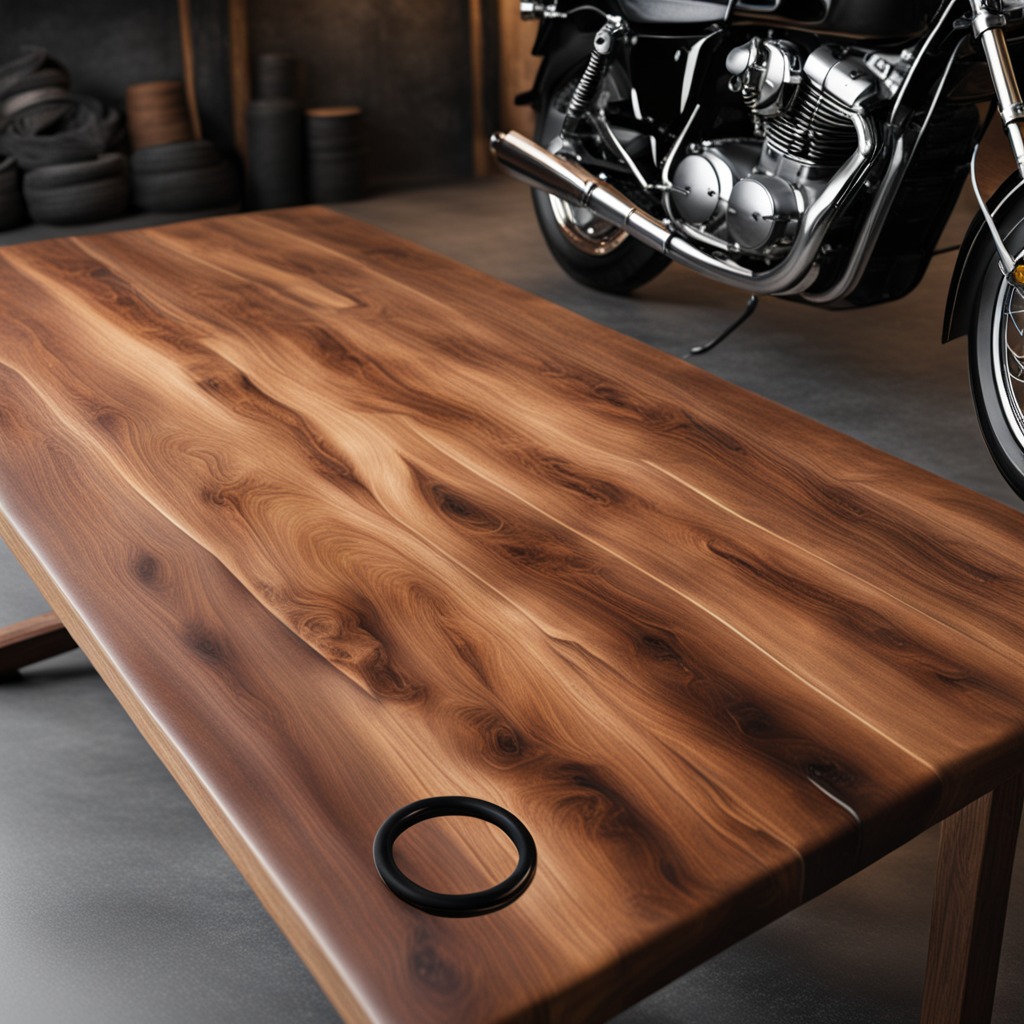
A rubber O-ring is lying on the oil-spilled wooden table in a vintage motorcycle garage.